Question: I have some KML data which defines an area on a map, such as the following:
'''
131.0764742247829,-15.80786022929951,0 132.6357700620065,-16.54895727734661,0
134.1119108999971,-17.28040233069844,0 135.8545033459996,-18.1298170074137,0
137.7396886168202,-19.07860187595016,0 140.<PHONE>,-20.18462043802856,0
142.3114600417346,-21.19369381963822,0 144.1566045495202,-22.15731684591415,0
'''

I'd like to determine within my iOS application if the user's current location is inside of this defined area. How can I do this?
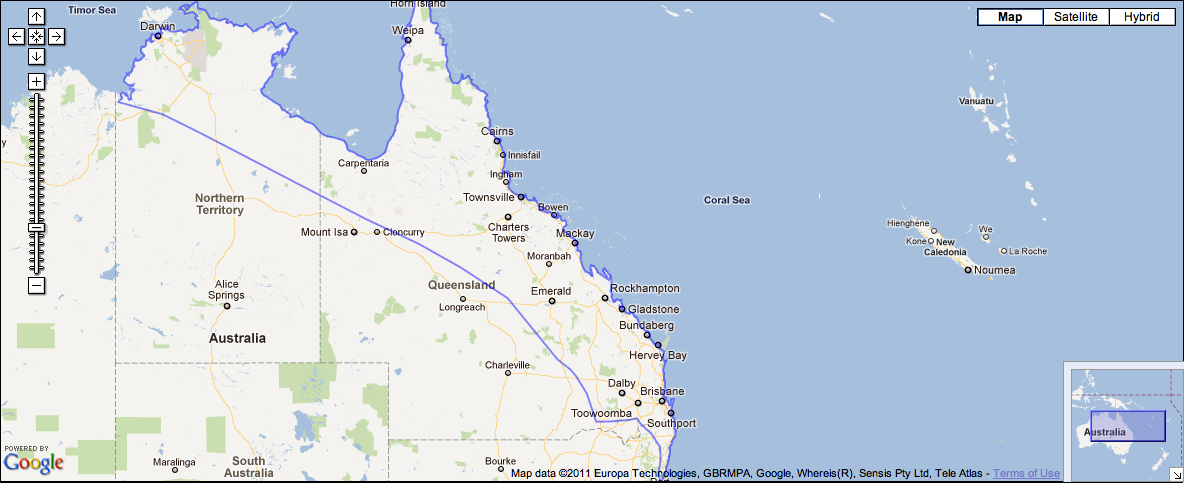
Answer: If you know the center and radius of the circle then it is quite easy.
'''
CLRegion *circle = [CLRegion initCircularRegionWithCenter:centerCoordinate radius:circleRadius identifier:@"myCircle"];
BOOL doesItContainMyPoint = [circle containsCoordinate:myLocation];
'''
I've never tried this, but couldn't you create a UIBezierPath with your points (you don't have to actually draw the bezier path) and then use UIBezierPath's '- (BOOL)containsPoint:(CGPoint)point' to test for inclusion?